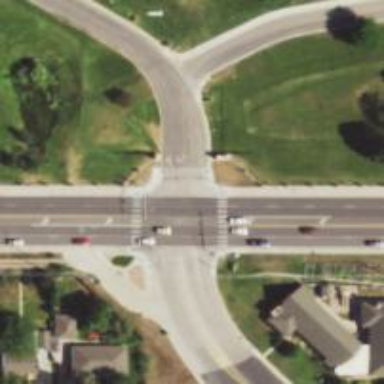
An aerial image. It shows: Crossing footway with zebra markings.